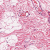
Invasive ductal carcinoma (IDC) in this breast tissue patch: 0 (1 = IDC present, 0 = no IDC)